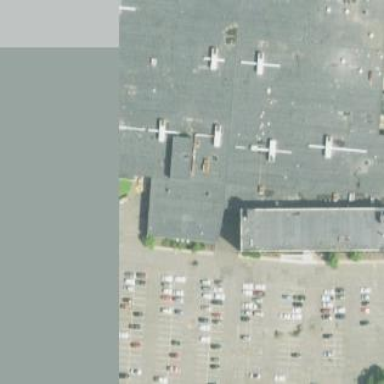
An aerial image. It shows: Parking area.